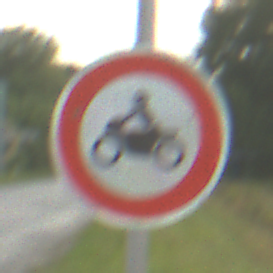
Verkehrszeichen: VerbotKraftraeder
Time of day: SunriseSunset
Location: Outdoor (RoadRail)
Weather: PartlyCloudy
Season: NotSpecified
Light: Natural